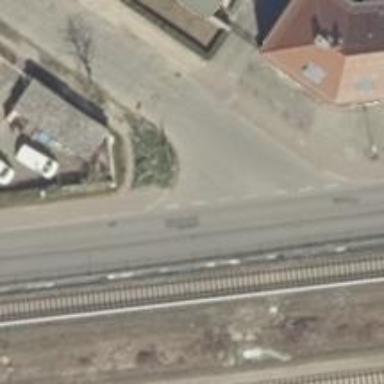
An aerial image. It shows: Unmarked road crossing.